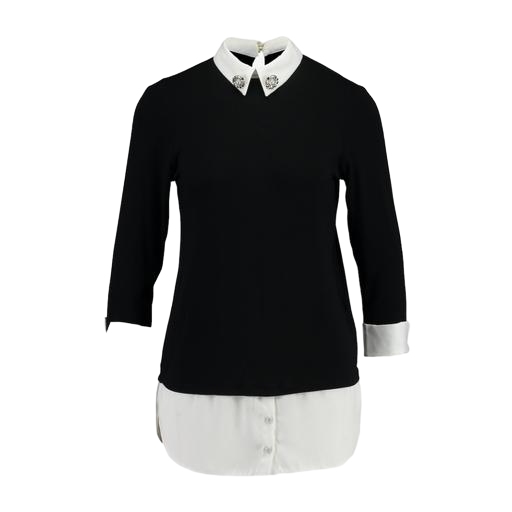
two-fer shirt, twofer blouse, black plus blouse contrast collar, white background